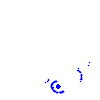
Particle: kaon